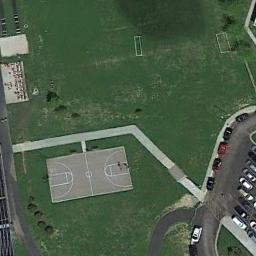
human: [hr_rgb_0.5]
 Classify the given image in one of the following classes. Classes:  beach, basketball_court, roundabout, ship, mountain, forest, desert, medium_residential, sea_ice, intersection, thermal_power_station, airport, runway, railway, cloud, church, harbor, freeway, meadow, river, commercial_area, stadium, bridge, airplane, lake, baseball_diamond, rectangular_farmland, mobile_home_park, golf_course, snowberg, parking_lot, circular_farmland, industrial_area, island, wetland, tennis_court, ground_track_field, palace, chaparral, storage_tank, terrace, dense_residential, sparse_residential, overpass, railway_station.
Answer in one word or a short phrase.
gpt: basketball_court